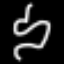
Label: squiggle